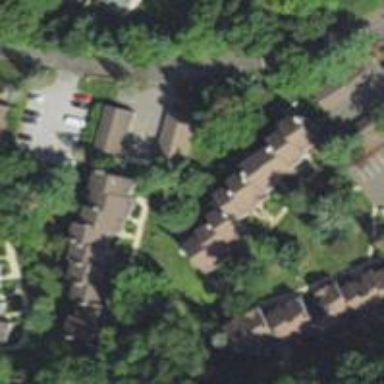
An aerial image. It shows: Residential driveway made of asphalt.